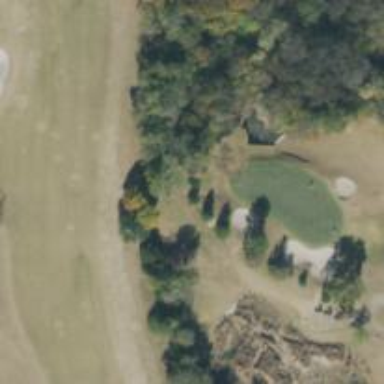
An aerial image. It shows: View of golf hole.